Question: I'm going to rephrase my question due to lack of views. Does anyone know why modifying background-position on window scroll for Chrome and IE causes flickering sometimes?
Basically something like this will always cause flickering in Chrome and IE:
'''
$(window).scroll(function(){$(divwithbg).css('background-position','center '+positiveinteger+px')});
'''
Something like this never seems to flicker in any major browser:
'''
$(window).scroll(function(){$(divwithbg).css('background-position','center '+negativeinteger+px')});
'''
If you want to see this problem, try my sample code below, along with attached image. If you set data-parallaxdirection="0", that will be jitter free. If you set data-parallaxdirection="1", that will have jittering. I've attached the image I was using to this post.
'''
<!DOCTYPE html>
<html>
<head>
<style type="text/css">
.parallax-container {width:100%; position:relative; display:block; overflow:hidden; background-color:black; background-position:center center; background-repeat:no-repeat;}
</style>
<script type="text/javascript" src="https://ajax.googleapis.com/ajax/libs/jquery/1.7.2/jquery.min.js"></script>
<script type="text/javascript">
var CONTAINER = window;
var AVAILHEIGHT;
$(document).ready(function(){
$(window).scroll(ParallaxScrollEvent);
AVAILHEIGHT = $(window).height();
$('.parallax-container').height(AVAILHEIGHT/1.1);
});
function ParallaxScroll(obj)
{
var containerTop = $(obj).position().top;
var containerHeight = $(obj).height();
var parallaxspace = parseInt($(obj).attr('data-parallaxspace'));
var goforward = parseInt($(obj).attr('data-parallaxdirection'));
var scrollTop = $(window).scrollTop() + AVAILHEIGHT;
// var links = $('.location-links'); //on contact page
if( scrollTop > containerTop)
{
var pos = 0;
if(goforward)
{
// why does this cause flickering?
var scrolled = $(window).scrollTop() - containerTop;
pos = 1.2*scrolled;
}
else
{
// why is this flicker free?
pos = -1*(scrollTop-containerTop)*parallaxspace/(2*containerHeight);
}
$(obj).css('background-position', 'center '+pos+'px');
}
}
function ParallaxScrollEvent()
{
var parallaxcontainer = $('.parallax-container');
for(var c=0; c< parallaxcontainer.length; c++)
ParallaxScroll(parallaxcontainer[c]);
}
</script>
</head>
<body>
<div class="parallax-container" style="background-image:url(images/location/2.jpg);" data-parallaxdirection="1" data-parallaxspace="800">
</div>
<div class="parallax-container" style="background-image:url(images/location/2.jpg);" data-parallaxdirection="1" data-parallaxspace="800">
</div>
<div class="parallax-container" style="background-image:url(images/location/2.jpg);" data-parallaxdirection="1" data-parallaxspace="800">
</div>
</body>
</html>
'''

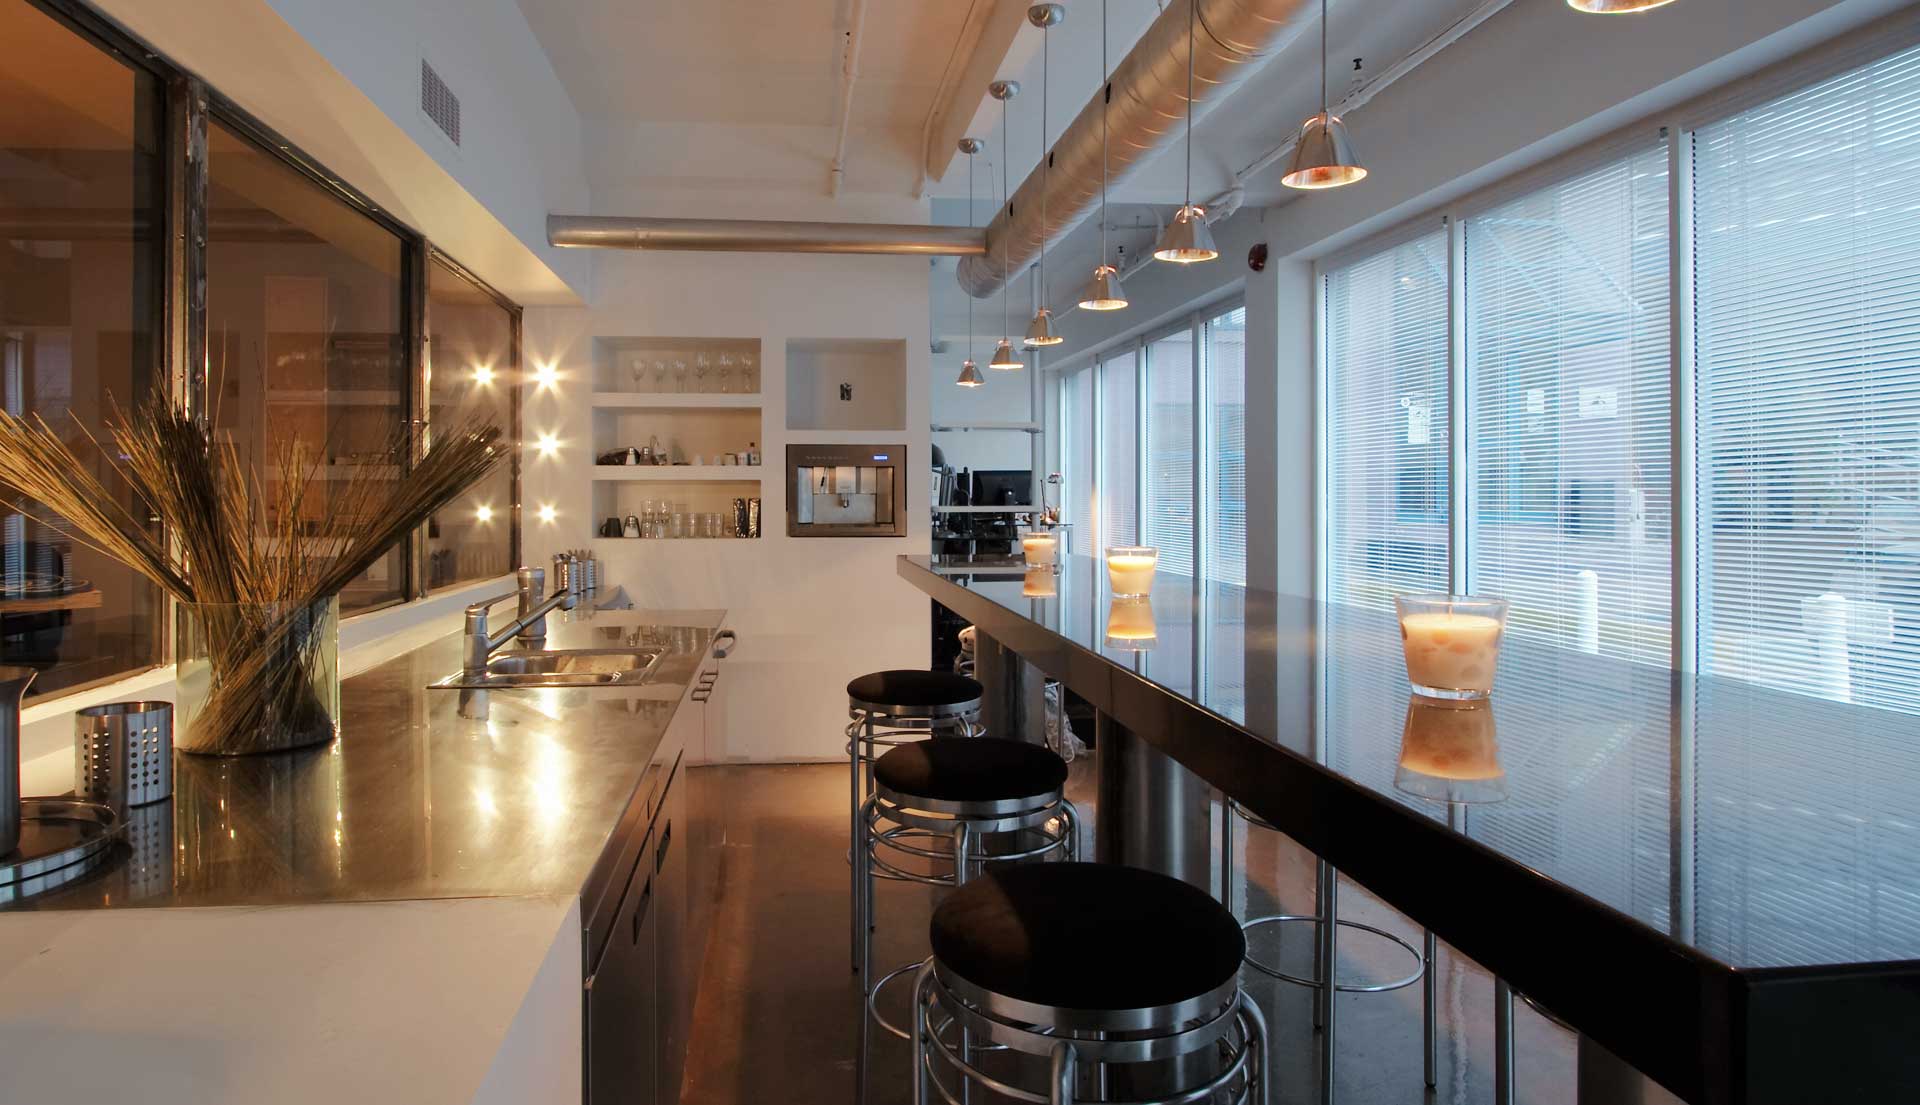
Answer: I fixed the problem.
I added a 'background-attachment:fixed' to my '.parallax-container' .